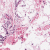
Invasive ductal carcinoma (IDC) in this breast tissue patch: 0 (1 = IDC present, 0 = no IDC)